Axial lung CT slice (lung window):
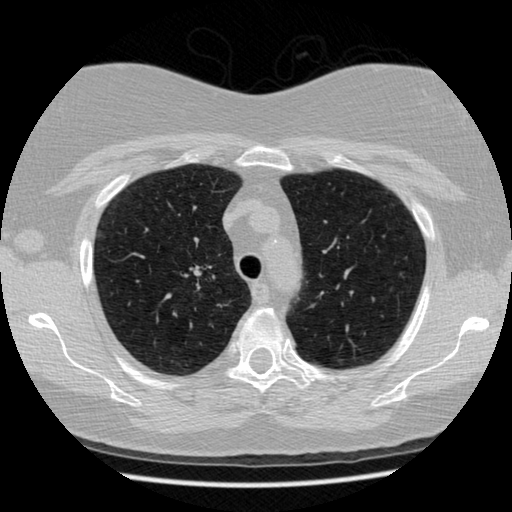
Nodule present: no